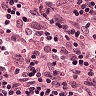
Metastatic tissue present: no